Question: I have 2 pages in my app that are transitioned with a UIPageViewController.
The first page loads fine but the second page will have a 'dropping' motion similar to the .gif image below.

This will only occur once when the page is loaded.
I am not really sure what causes this but my suspicions could be the constraints. It seems to be applying the constraints when the page is loaded.
I am currently looking at a solution to pre-load the pages first and if this works, i will expand the solution to pre-load only the previous and next page (if any). If there are any better solutions out there, do share with me.
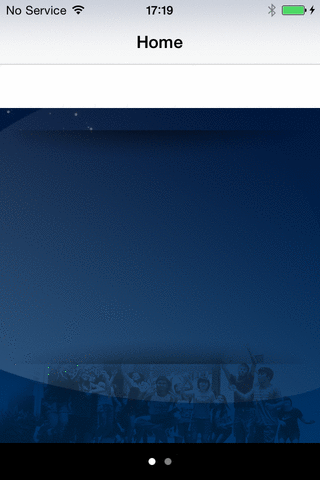
Answer: I solved the problem by looking at 2 questions that was previously asked in stackoverflow.
The key point to take away was that when setting constraints you had to use the value with respect from the current View. Darryl Bayliss's answer <URL> has a screenshot that gives a better understanding.
To understand more of this, looking at wuc's <URL> and answers will provide some clue too.
For my problem, Darryl Bayliss's solution worked for me.